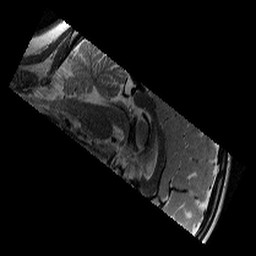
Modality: T2w
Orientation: sagittal
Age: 8
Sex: male
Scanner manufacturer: siemens
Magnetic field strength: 3 T
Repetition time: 9.23 s
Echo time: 0.067 s